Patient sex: M
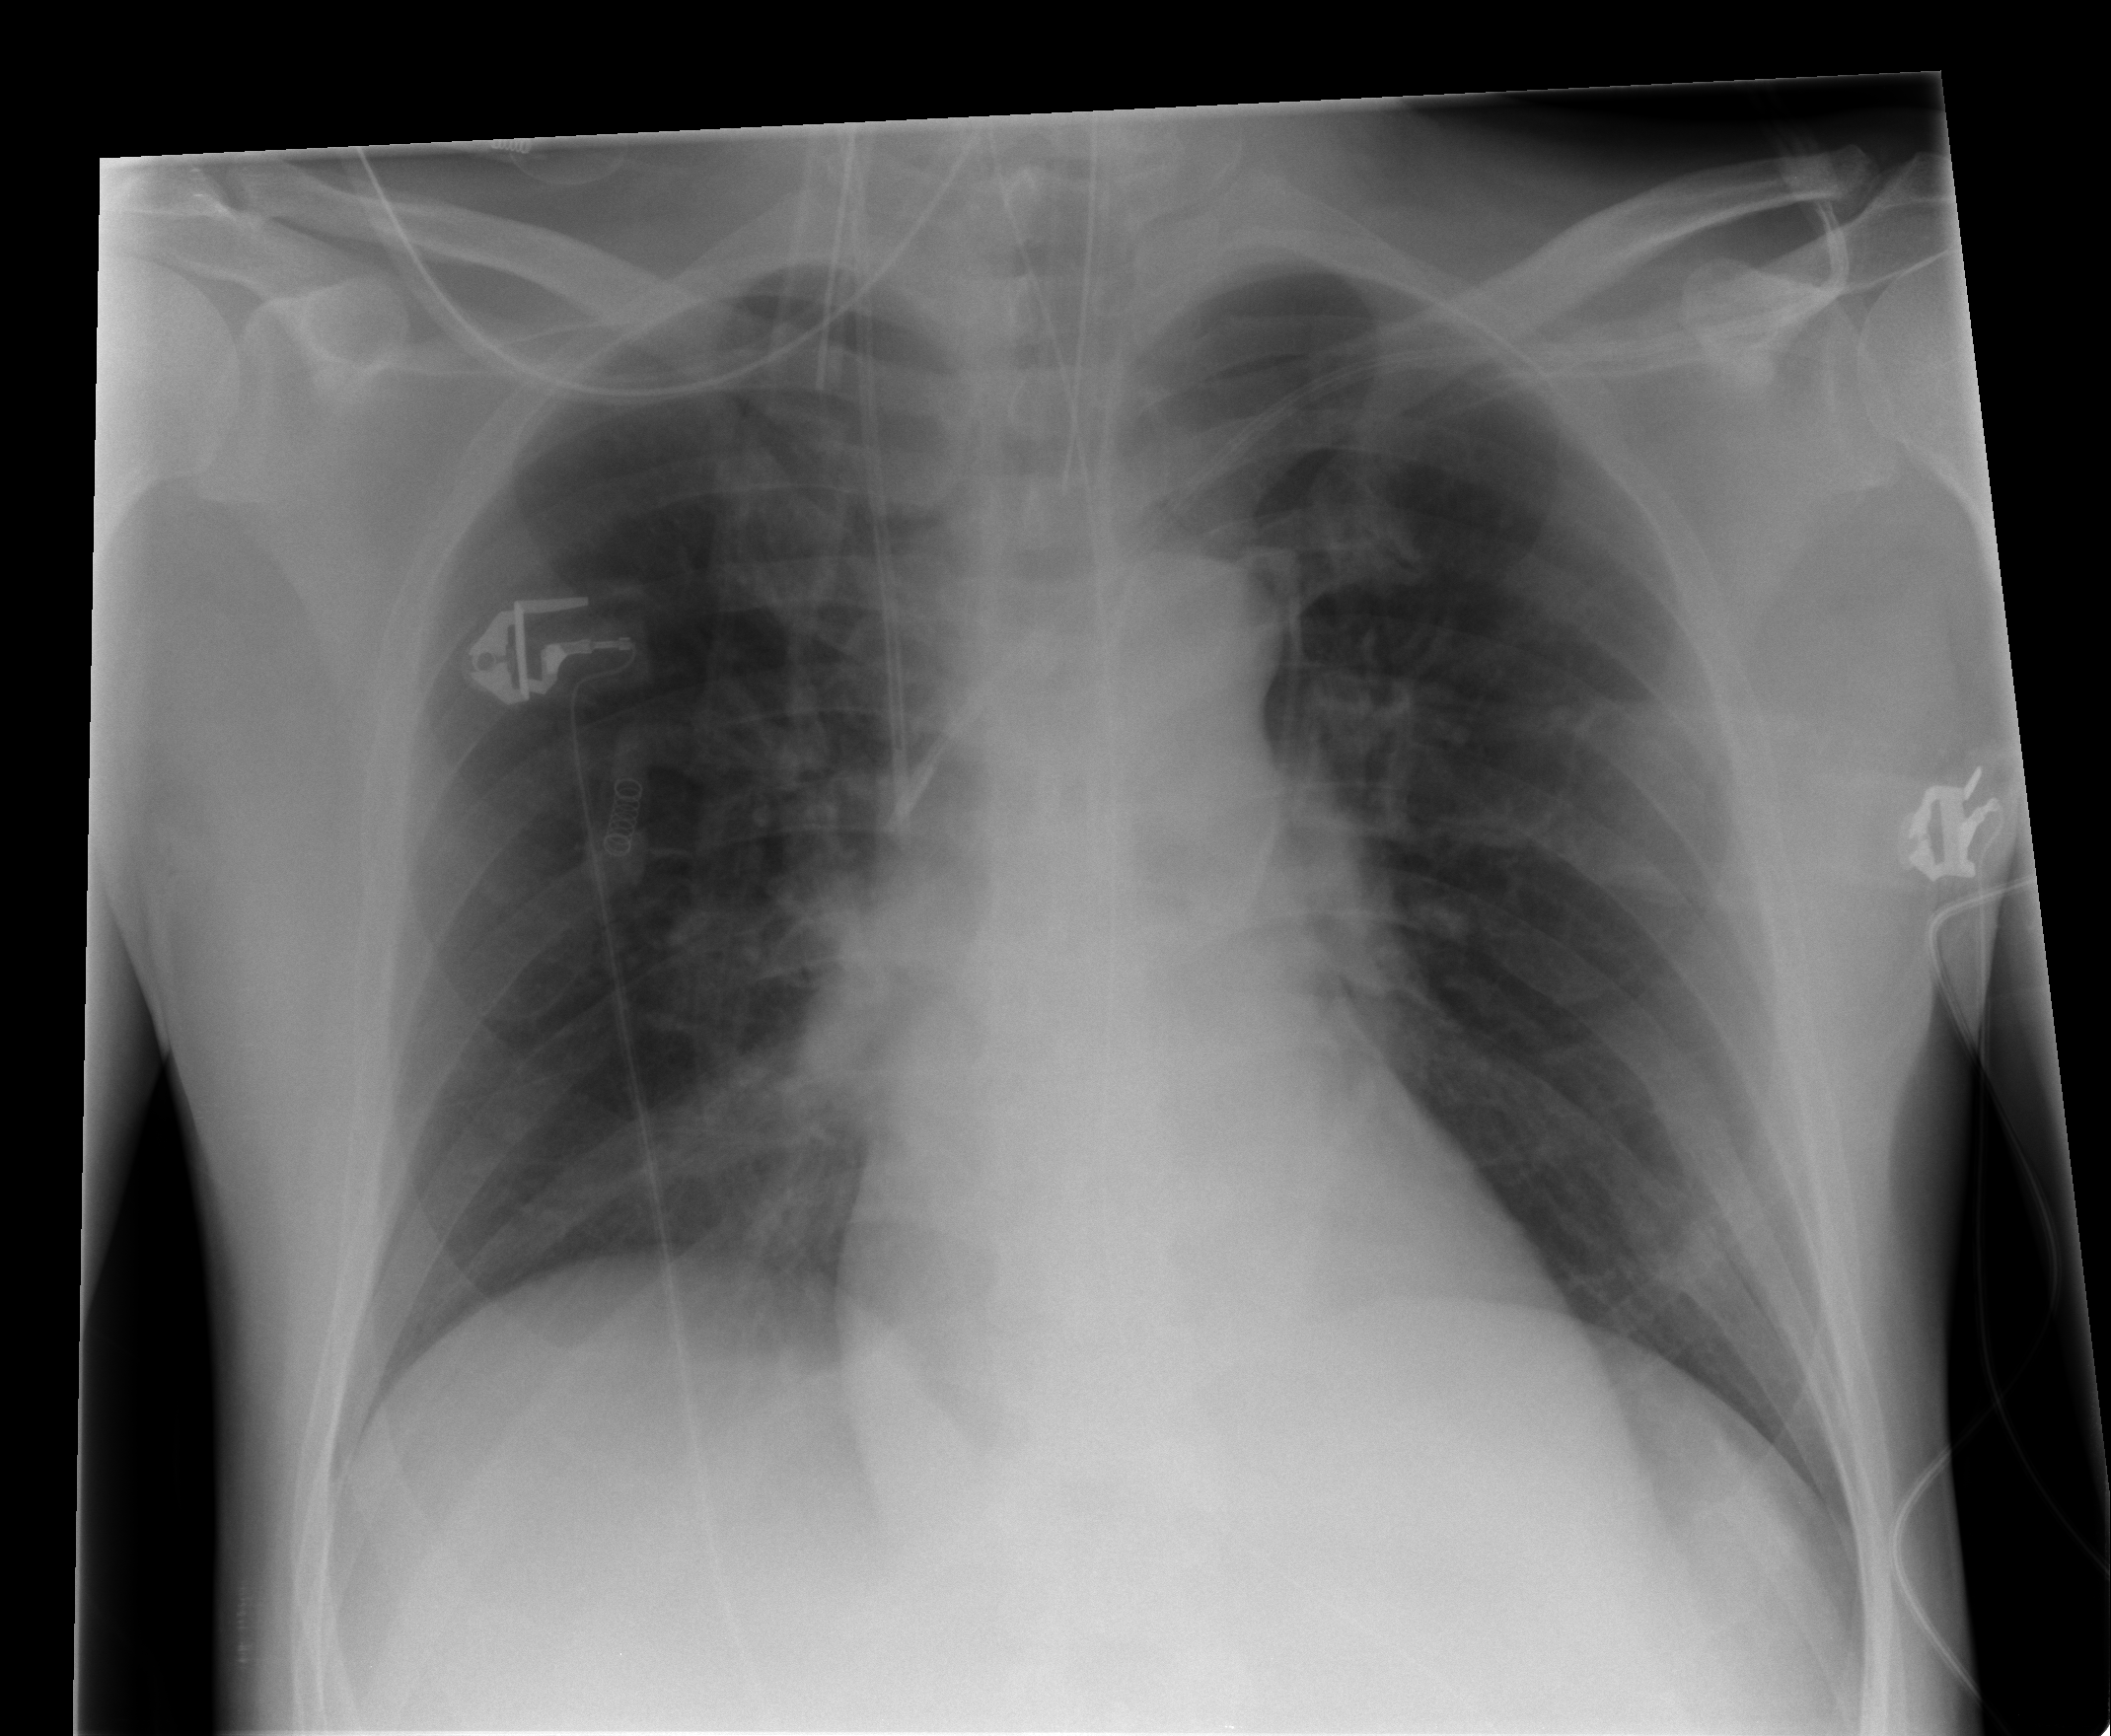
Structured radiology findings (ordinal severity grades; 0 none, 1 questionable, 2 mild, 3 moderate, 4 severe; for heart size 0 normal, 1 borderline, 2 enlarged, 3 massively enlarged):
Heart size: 2
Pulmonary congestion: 0
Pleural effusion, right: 0
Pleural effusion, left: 0
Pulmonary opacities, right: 0
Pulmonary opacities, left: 2
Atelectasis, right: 0
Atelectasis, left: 0